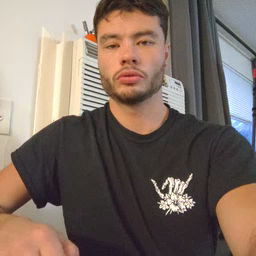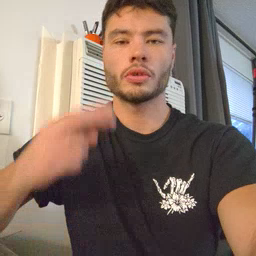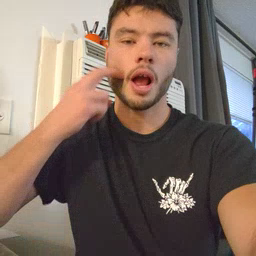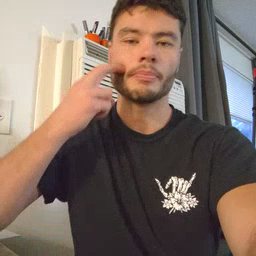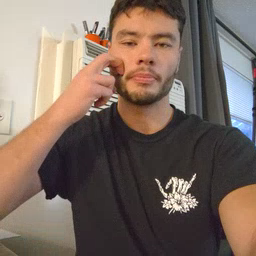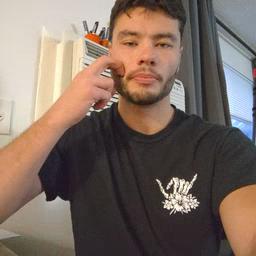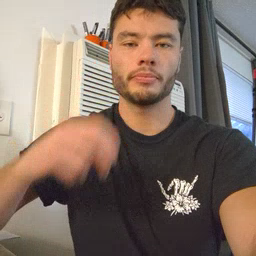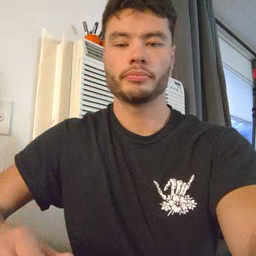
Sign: gum